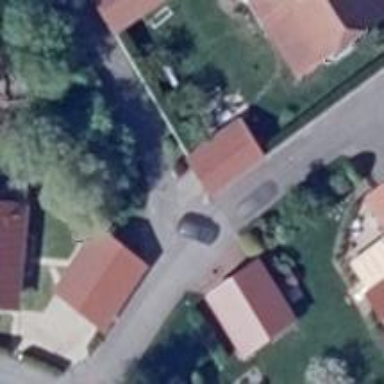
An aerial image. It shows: Compacted footway.